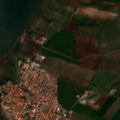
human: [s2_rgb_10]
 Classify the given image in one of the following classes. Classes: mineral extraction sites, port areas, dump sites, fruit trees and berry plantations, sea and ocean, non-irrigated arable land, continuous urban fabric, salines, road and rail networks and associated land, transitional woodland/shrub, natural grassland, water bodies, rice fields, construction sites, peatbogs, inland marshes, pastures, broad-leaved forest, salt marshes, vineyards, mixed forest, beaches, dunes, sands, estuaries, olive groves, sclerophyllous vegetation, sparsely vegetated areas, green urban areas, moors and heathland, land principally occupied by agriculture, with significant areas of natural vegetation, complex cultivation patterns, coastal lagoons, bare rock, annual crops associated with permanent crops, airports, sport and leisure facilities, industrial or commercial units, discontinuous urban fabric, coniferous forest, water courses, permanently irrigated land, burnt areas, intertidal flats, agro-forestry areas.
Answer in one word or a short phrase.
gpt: continuous urban fabric, non-irrigated arable land, permanently irrigated land, annual crops associated with permanent crops, water bodies